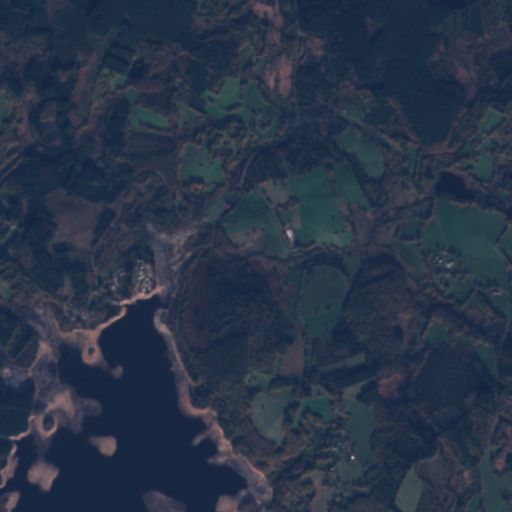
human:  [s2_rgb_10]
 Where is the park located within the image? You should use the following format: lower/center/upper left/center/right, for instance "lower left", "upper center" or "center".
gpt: The park is located in the center left of the image.
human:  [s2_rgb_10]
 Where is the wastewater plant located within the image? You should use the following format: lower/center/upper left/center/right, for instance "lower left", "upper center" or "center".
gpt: The wastewater plant is located in the center left of the image.
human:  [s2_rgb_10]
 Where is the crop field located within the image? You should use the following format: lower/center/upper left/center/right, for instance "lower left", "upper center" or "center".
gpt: There is no crop field in the image.